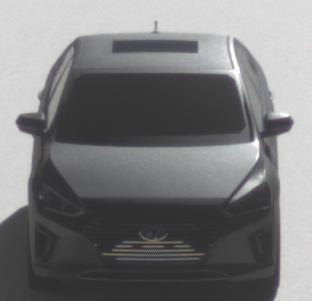
Make: Hyundai
Model: IONIQ Hybrid
Detailed model: IONIQ (AE) Hybrid
Model produced from: 2016/10
Model produced until: 2018/08
Doors: 5
Color: gray
Road condition: dry road
Daytime: morning or afternoon
Contrast: high contrast